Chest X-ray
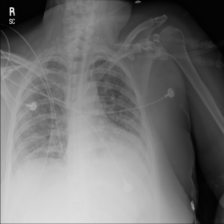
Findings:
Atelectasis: negative
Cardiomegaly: positive
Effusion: positive
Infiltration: negative
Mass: negative
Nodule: positive
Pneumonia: negative
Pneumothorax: negative
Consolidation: negative
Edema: negative
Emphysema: negative
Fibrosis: negative
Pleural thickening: negative
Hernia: negative